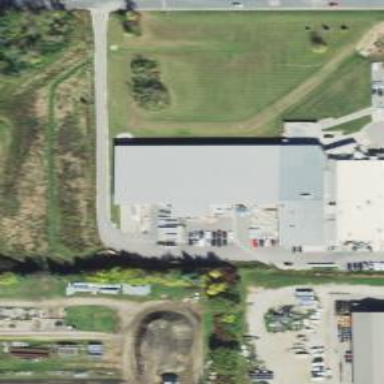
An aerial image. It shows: Manufacturing building.